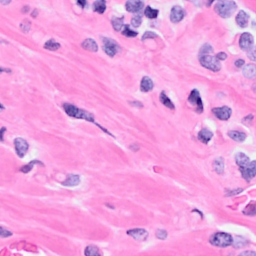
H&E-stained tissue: Breast